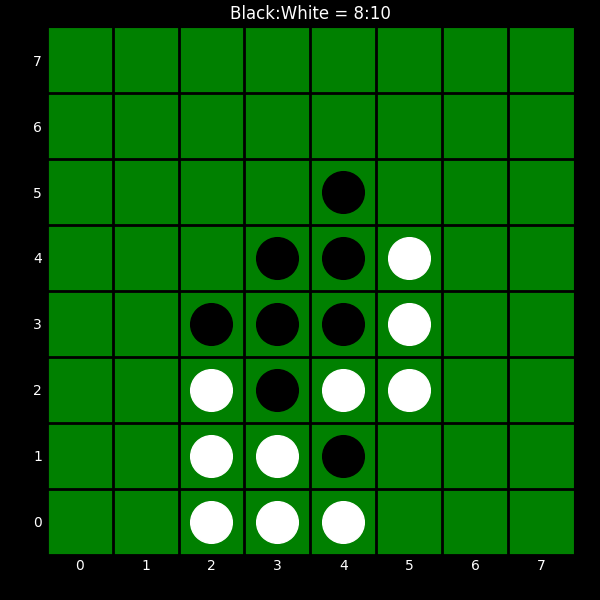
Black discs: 8
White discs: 10